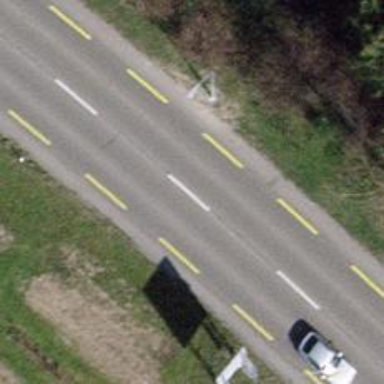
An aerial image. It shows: Primary highway with asphalt surface and soft cycle lane.